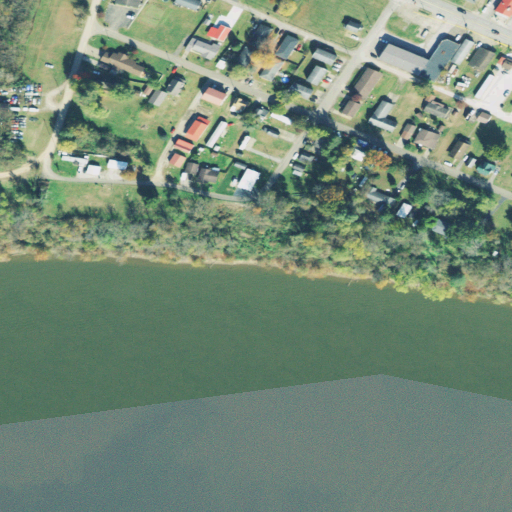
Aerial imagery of cliff(s) in Ohio named Cedarville Bluff containing open water, low intensity development, medium intensity development, open development, deciduous forest, and high intensity development